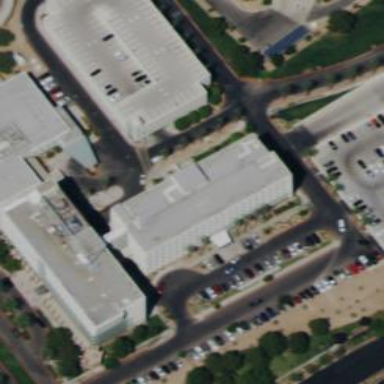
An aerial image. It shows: Hospital building.